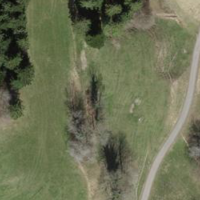
EUNIS habitat code: 24
Species observed at this site:
Filipendula ulmaria